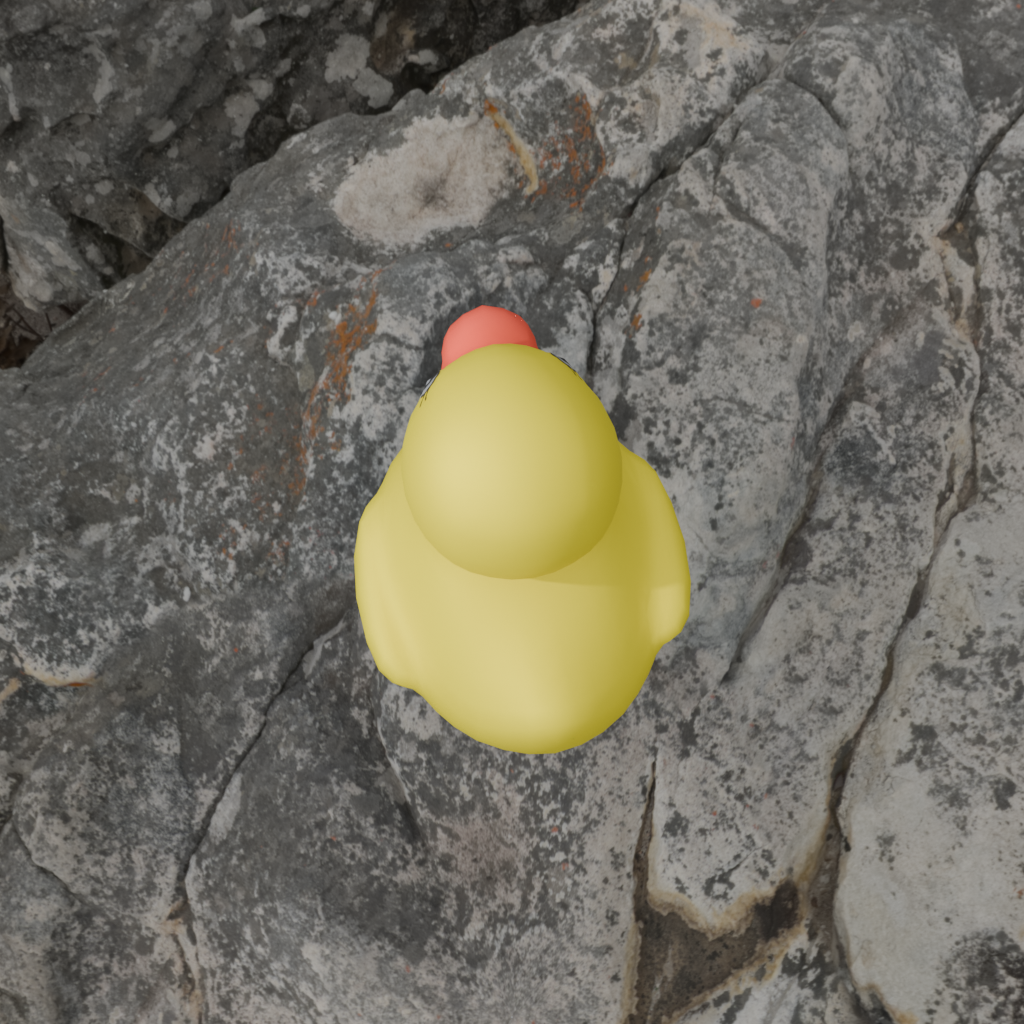
an image of a yellow rubber duck seen from <back_top> rocky landscape with a cloudy view of the sea.